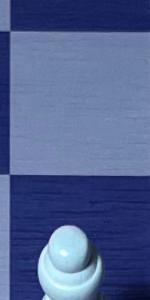
Label: Empty